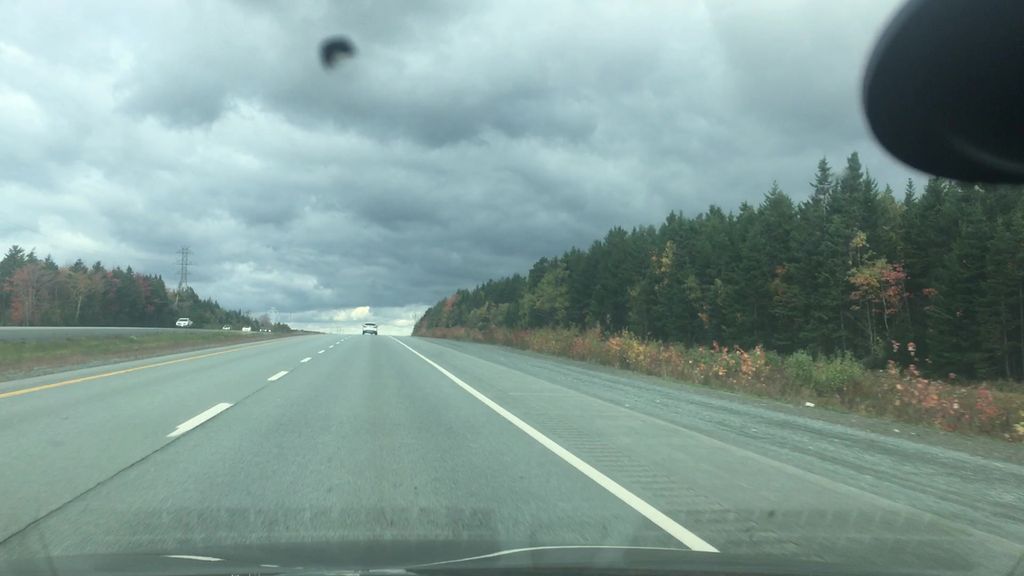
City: halifax